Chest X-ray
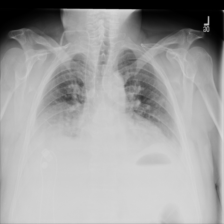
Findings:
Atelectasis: negative
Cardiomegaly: negative
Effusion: negative
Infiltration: negative
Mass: negative
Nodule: negative
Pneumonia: negative
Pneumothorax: negative
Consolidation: negative
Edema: negative
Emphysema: negative
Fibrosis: negative
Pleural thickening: negative
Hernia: negative